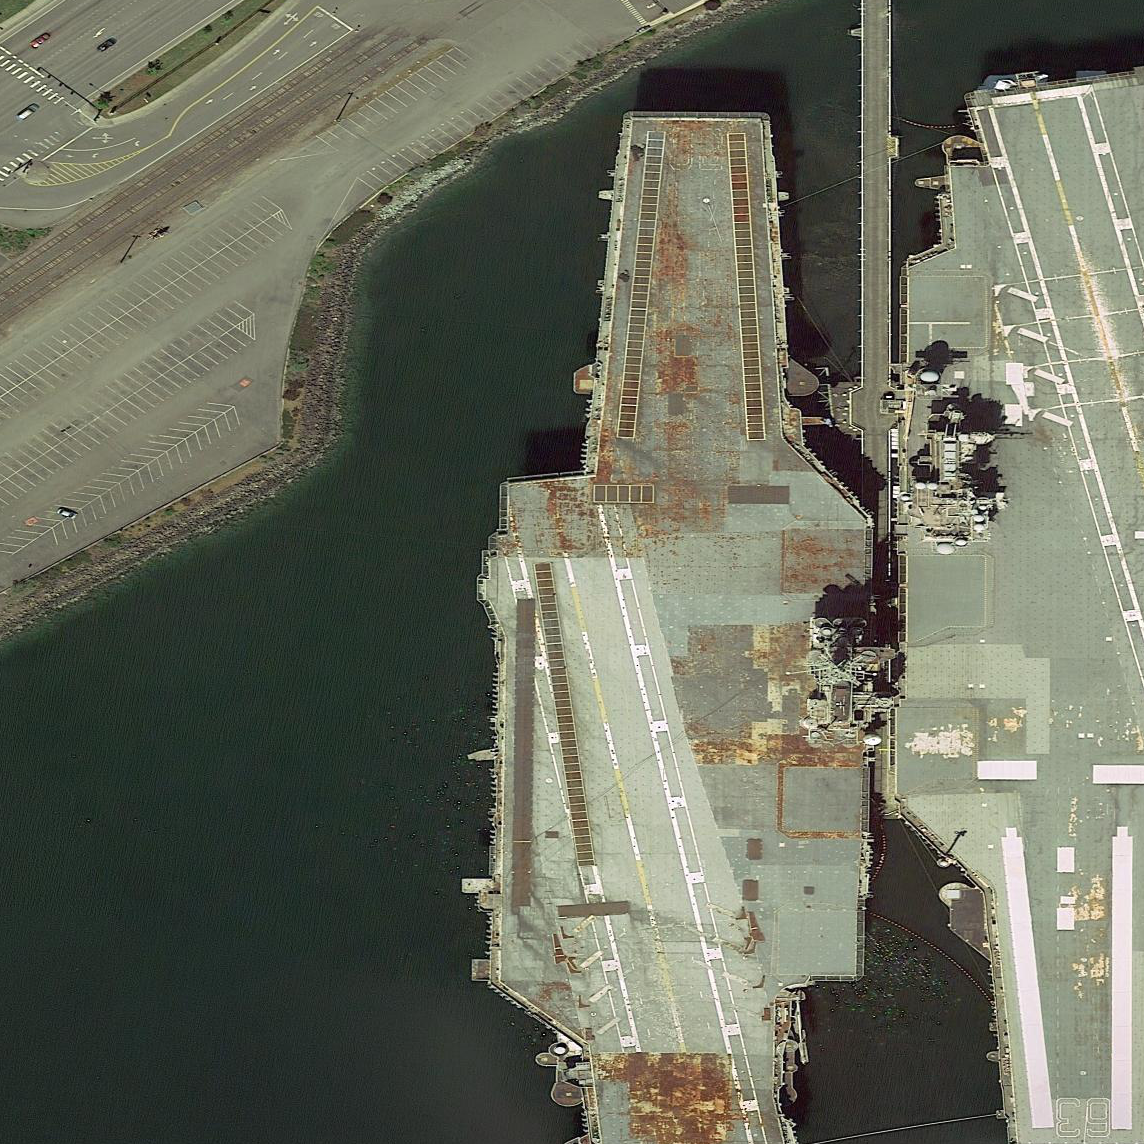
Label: aircraft_carrier